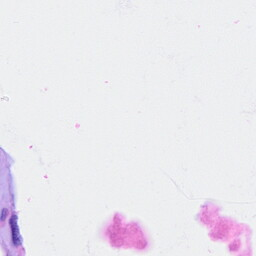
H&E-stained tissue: Breast